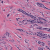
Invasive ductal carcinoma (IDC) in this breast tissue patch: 1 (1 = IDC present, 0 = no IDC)